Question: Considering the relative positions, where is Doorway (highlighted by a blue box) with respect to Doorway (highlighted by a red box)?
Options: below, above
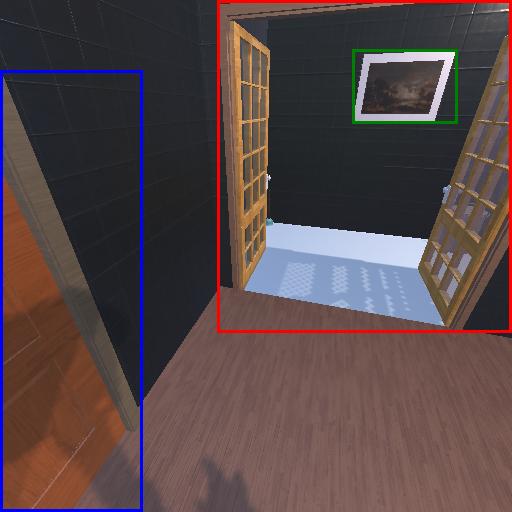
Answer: below